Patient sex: M
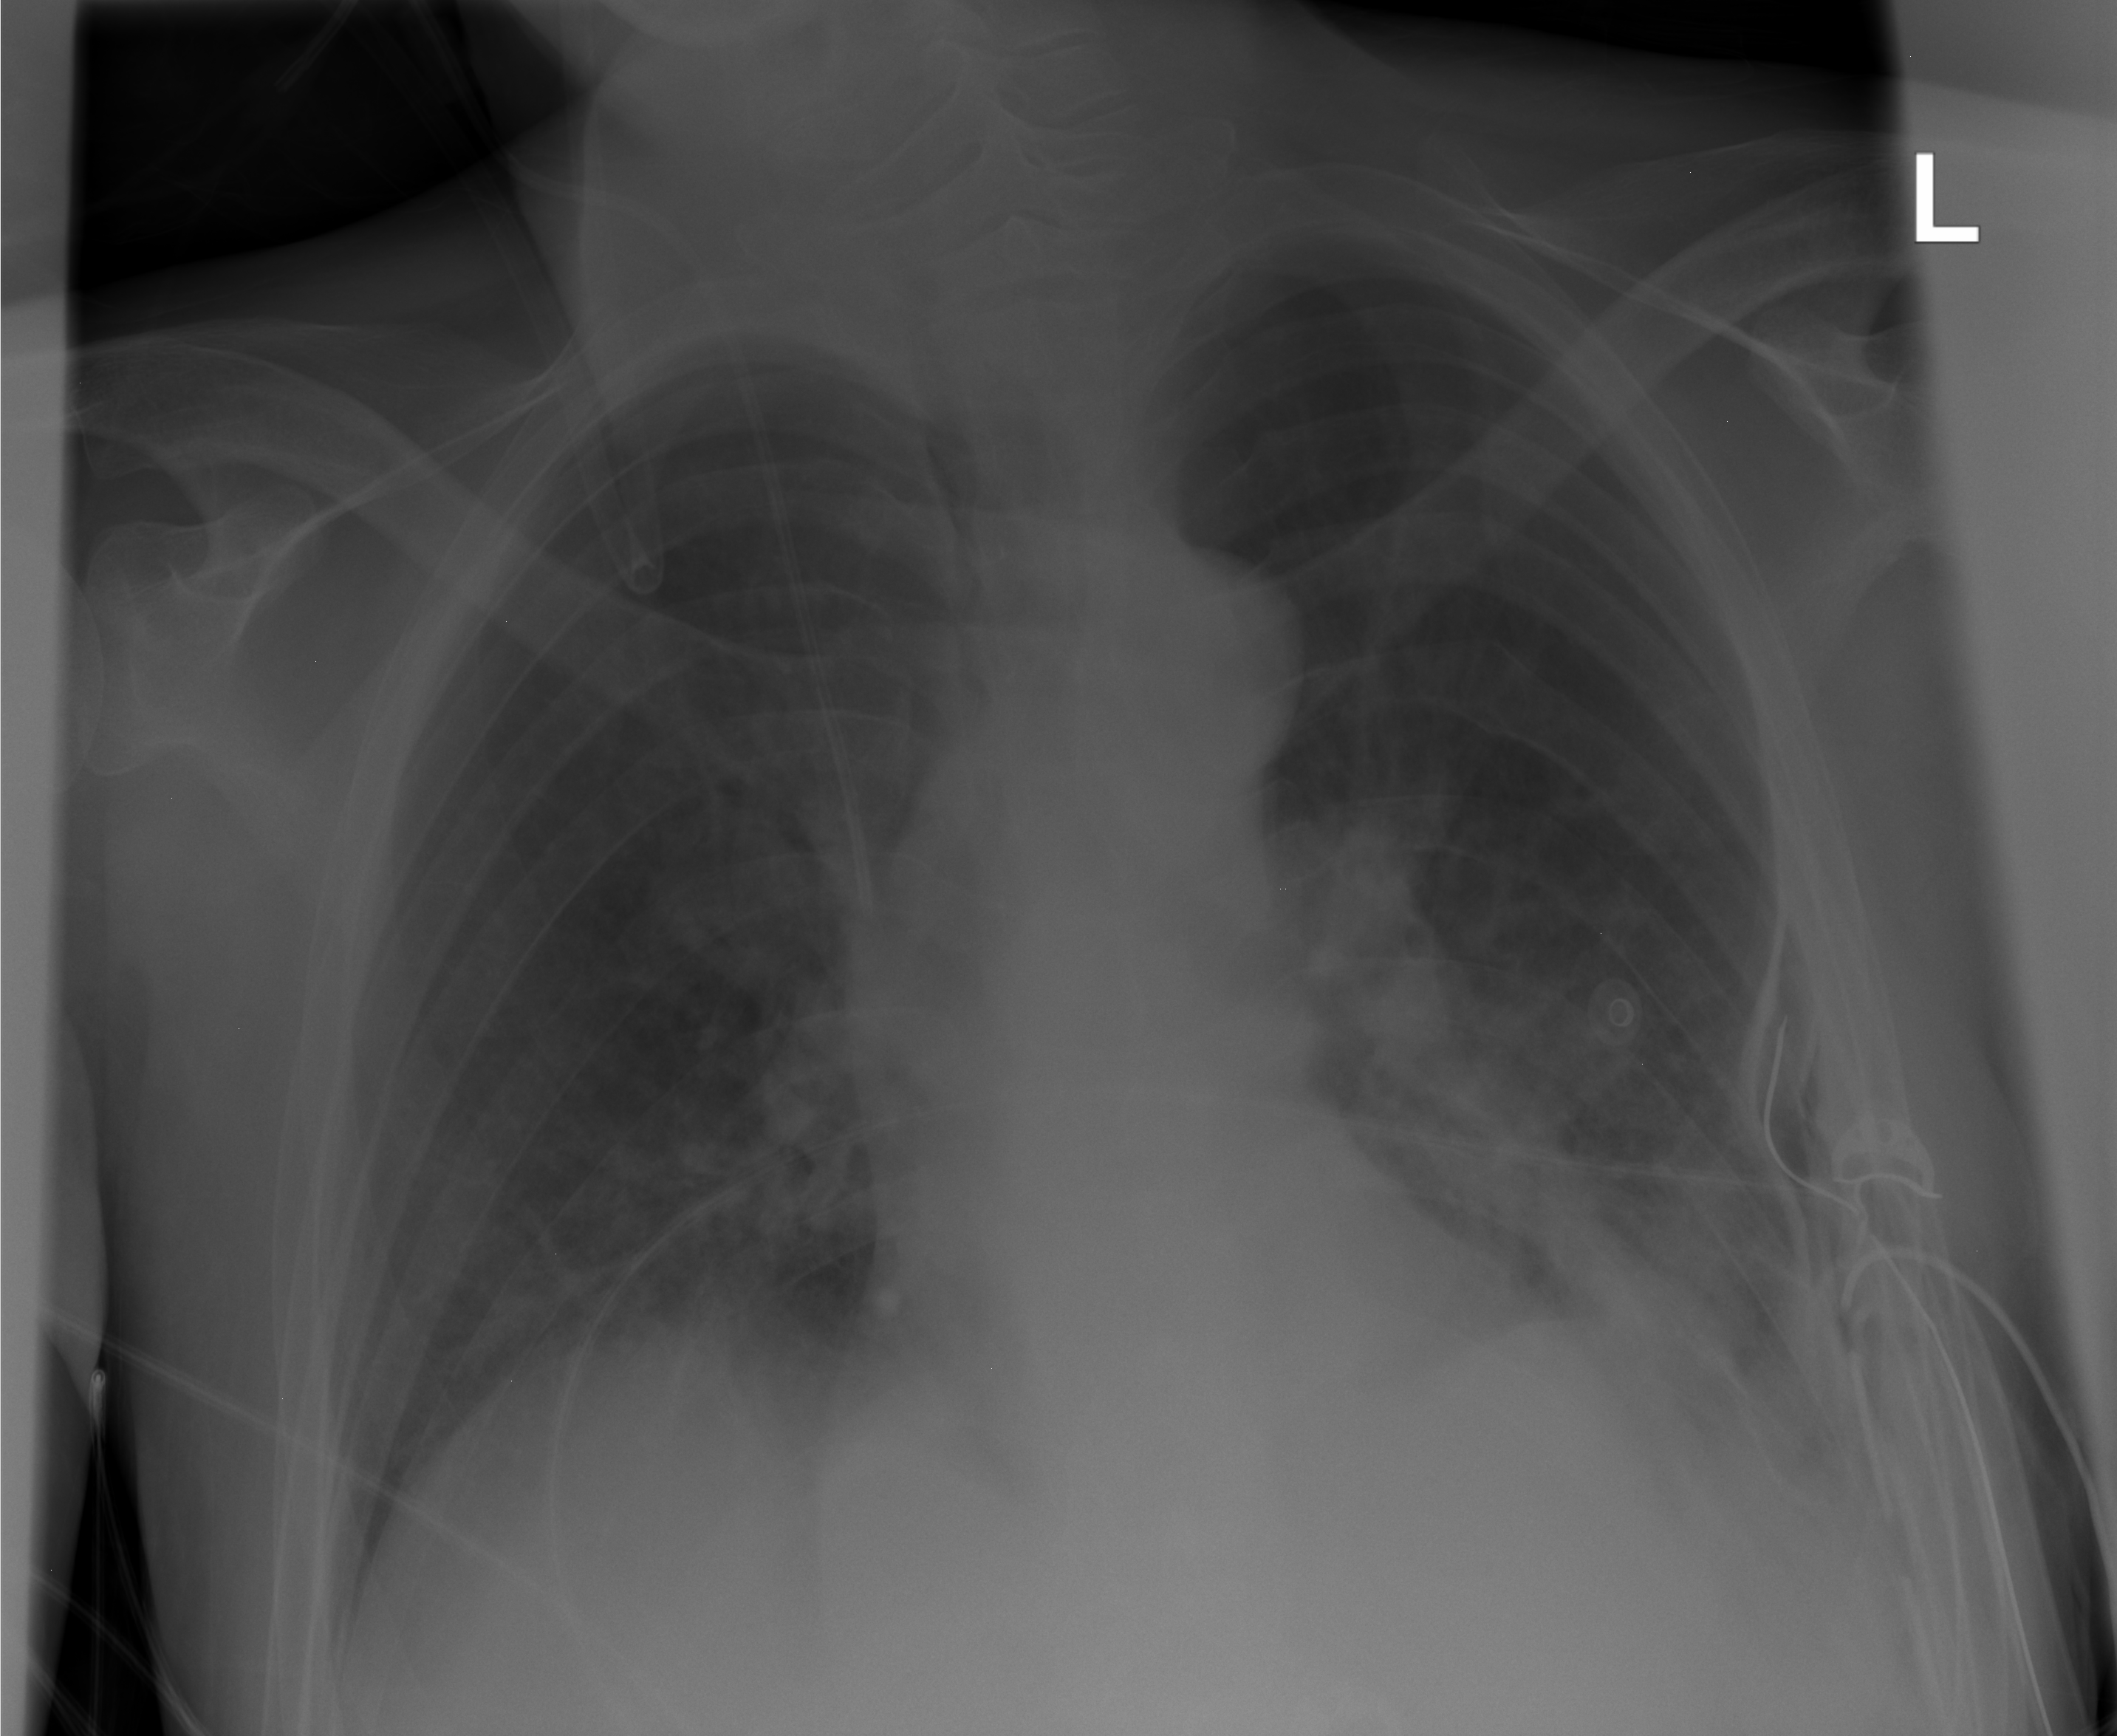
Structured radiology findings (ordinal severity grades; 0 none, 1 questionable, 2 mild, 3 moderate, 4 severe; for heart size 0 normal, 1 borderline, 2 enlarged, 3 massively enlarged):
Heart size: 0
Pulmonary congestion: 0
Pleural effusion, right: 0
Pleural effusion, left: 2
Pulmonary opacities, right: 0
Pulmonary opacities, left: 2
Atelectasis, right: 0
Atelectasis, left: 3